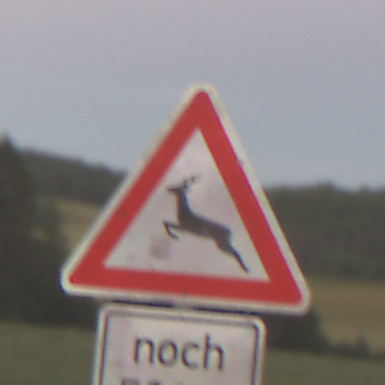
Verkehrszeichen: WildwechselRechts
Zusatzzeichen unten: LaengeEinerStrecke3
Umgebung: Outdoor, Nature
Tageszeit: SunriseSunset
Wetter: Clear
Licht: Natural
Jahreszeit: NotSpecified
Kontrast: LowContrast